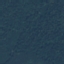
Land use / land cover class: Forest